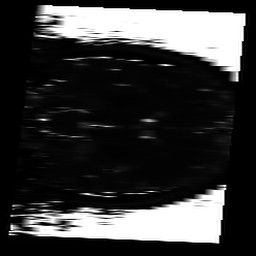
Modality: T2map
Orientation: coronal
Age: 30
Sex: female
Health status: ill